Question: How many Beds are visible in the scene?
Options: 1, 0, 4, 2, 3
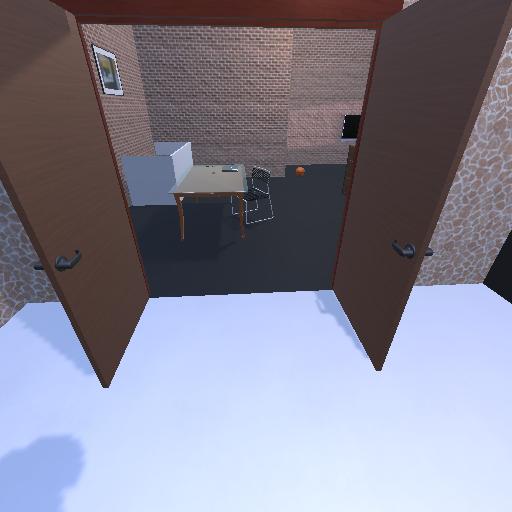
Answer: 1